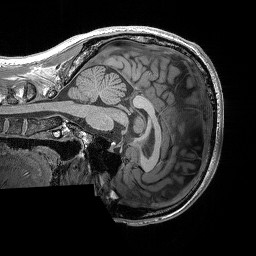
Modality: T1w
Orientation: sagittal
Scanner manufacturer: siemens
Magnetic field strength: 3 T
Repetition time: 2.25 s
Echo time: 0.00306 s